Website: lowes
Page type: cart
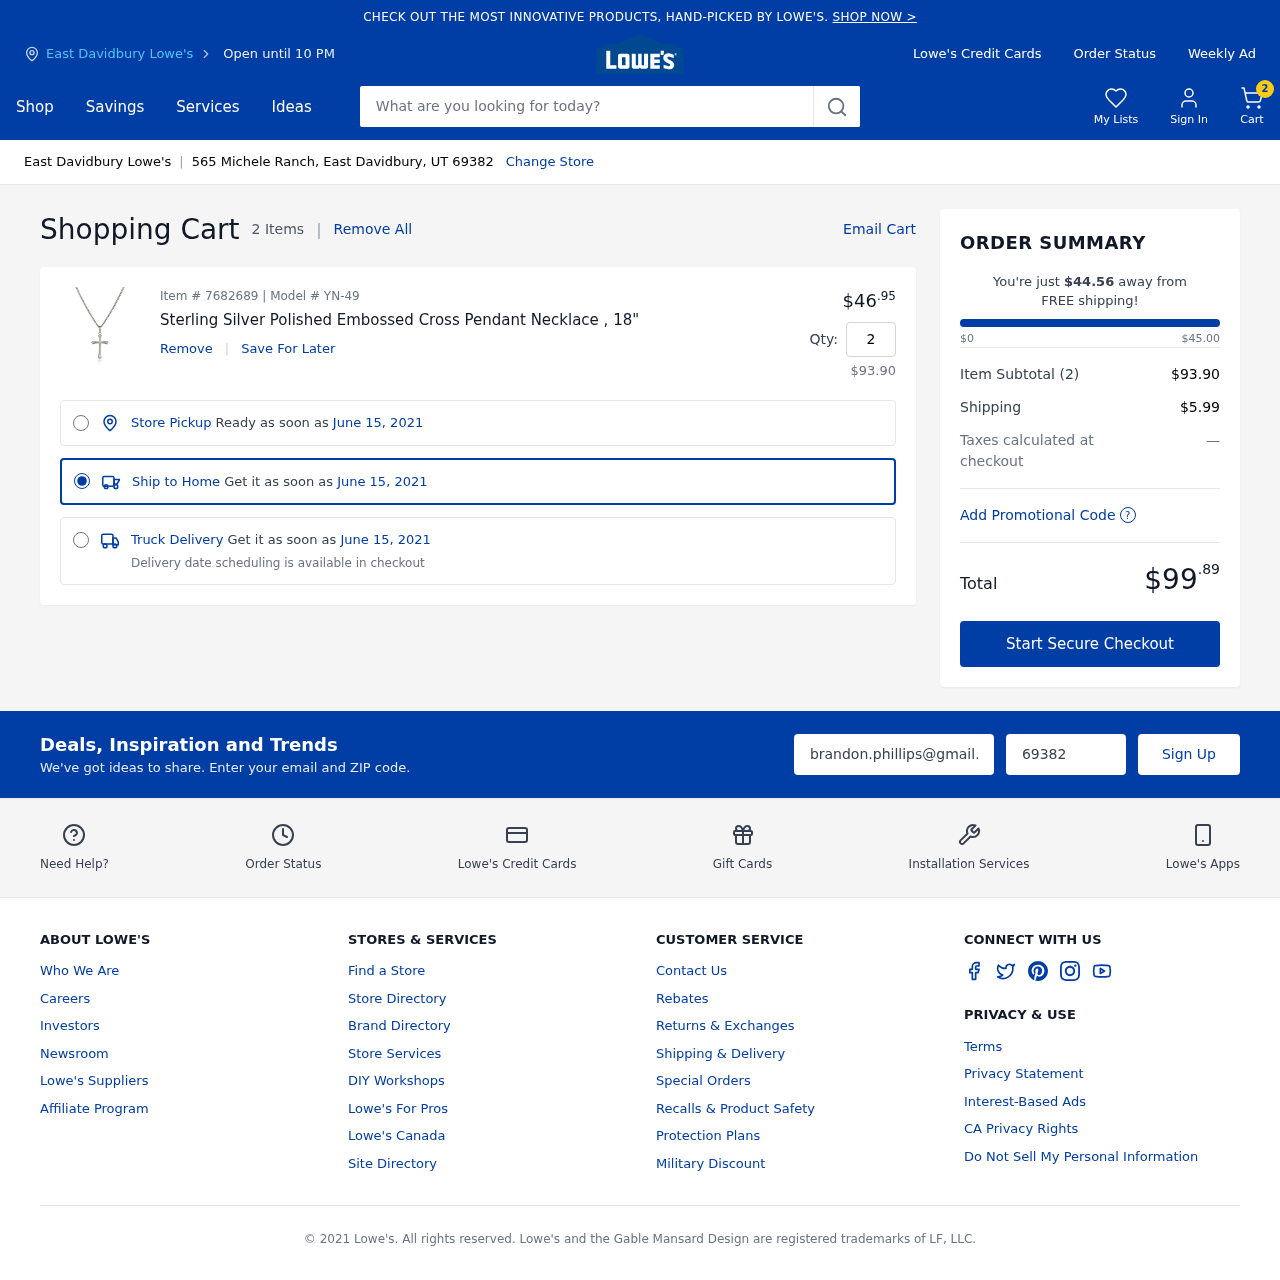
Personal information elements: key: PII_CITY
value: East Davidbury Lowe's
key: PII_EMAIL
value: brandon.phillips@gmail.com
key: PII_POSTCODE
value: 69382
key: PII_STREET
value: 565 Michele Ranch
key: PII_CITY_STATE_ZIP
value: East Davidbury, UT 69382
Product elements: key: PRODUCT1_NAME
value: Sterling Silver Polished Embossed Cross Pendant Necklace , 18"
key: PRODUCT1_PRICE
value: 46.95
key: PRODUCT1_QUANTITY
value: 2
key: PRODUCT1_SUBTOTAL
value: $93.90
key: PRODUCT_ITEM_NUMBER
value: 7682689
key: PRODUCT_MODEL_NUMBER
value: YN-49
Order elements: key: ORDER_NUM_ITEMS
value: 2
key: ORDER_NUM_ITEMS
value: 2 Items
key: ORDER_DELIVERY_DATE
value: June 15, 2021
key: ORDER_SUBTOTAL
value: $93.90
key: ORDER_SHIPPING_COST
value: $5.99
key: ORDER_TOTAL
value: $99.89
Search elements: key: HEADER_SEARCH
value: What are you looking for today?